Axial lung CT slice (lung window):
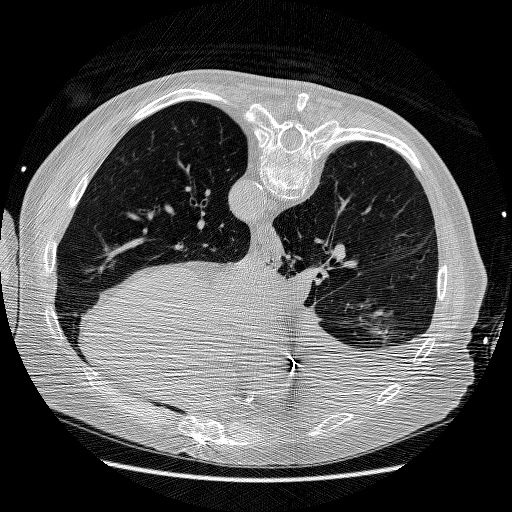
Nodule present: no